Question: I have the following table: MyTable

and I need to display the following data:
productLine
buyPrice
MSRP
both buyPrice and MSRP need to use SUM for their data and be indexed by productLine so the output will look as follows:
PlanesShips Trains Trucks and Boats
SUM of all values in buyPrice per productLine
SUM of all values in MSRP per productLine
Im using the following query wothout any success:
'''
$result = mysql_query("SELECT SUM(buyPrice) FROM myTable, SELECT SUM(MSRP) FROM myTable, SELECT * FROM myTable"); // selecting data through mysql_query()
'''
and here is my conditional
'''
while($row = mysql_fetch_array($result))
{
// we are running a while loop to print all the rows in a table
echo "<tr>";
echo "<td align='center' width='200'>" . $row['productLine'] . "</td>";
echo "</tr>";
echo "<tr>";
echo "<td align='center' width='200'>" . $row['SUM(buyPrice)'] . "</td>";
echo "</tr>";
}
echo "<tr>";
echo "<td align='center' width='200'>" . $row['SUM(MSRP)'] . "</td>";
echo "</tr>";
echo "</table>";
'''
Im not getting any output whatsoever. Any help is greatly appreciated.
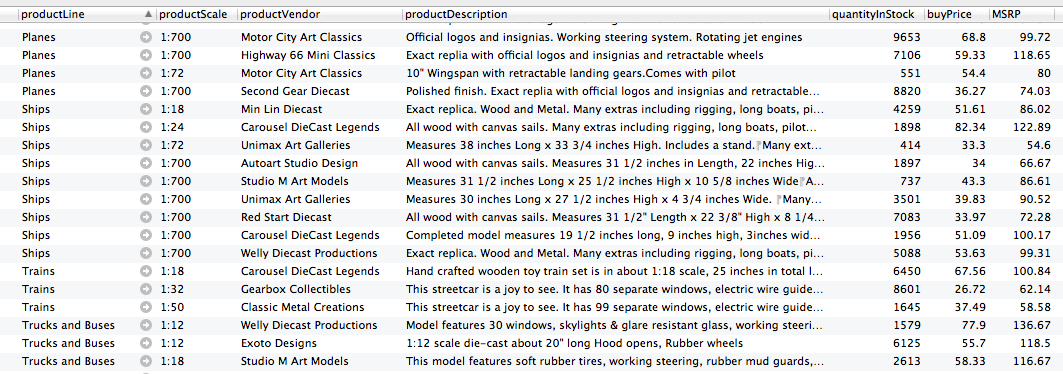
Answer: Try using:
'''
$result = mysql_query("SELECT productLine, SUM(buyPrice) AS sum_buy_price, SUM(MSRP) AS sum_msrp FROM myTable group by productLine"); // selecting data through mysql_query()
'''
and to output the results:
'''
echo "<table>";
while($row = mysql_fetch_array($result))
{
// we are running a while loop to print all the rows in a table
echo "<tr>";
echo "<td align='center' width='200'>" . $row['productLine'] . "</td>";
echo "<td align='center' width='200'>" . $row['sum_buy_price'] . "</td>";
echo "<td align='center' width='200'>" . $row['sum_msrp'] . "</td>";
echo "</tr>";
}
echo "</table>";
'''